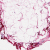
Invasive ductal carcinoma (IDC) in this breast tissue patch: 0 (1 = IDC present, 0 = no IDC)